У торца вертикально расположенного длинного соленоида на тонком немагнитном листе лежит соосно с соленоидом круглое тонкое кольцо из сверхпроводника (см. рисунок).  В начальном состоянии сила тока $I_{c}$ в витках соленоида и сила тока $I$ в кольце равны нулю. При протекании по виткам соленоида тока вблизи торца возникает неоднородное магнитное поле. Вертикальную $B_{z}$ и радиальную $B_{r}$ составляющие вектора магнитной индукции $\vec{B}$ в некоторой ближней области можно приближённо задать с помощью соотношений $$ B_{z}=B_{0}(1-\alpha z), \quad B_{r}=B_{0} \beta r $$ где $\alpha$ и $\beta$ - некоторые константы, а $B_{0}$ определяется силой тока в соленоиде. По виткам соленоида начинают пропускать ток силой $I_{c}$, постепенно увеличивая его значение. Определите:
Критическое значение силы тока $I_{0}$ в соленоиде, при котором кольцо начинает подниматься над опорой.
Положение (высоту) кольца над опорой при $I_{c}=2 I_{0}$.
Частоту колебаний сверхпроводящего кольца при $I_{c}=2 I_{0}$ (если кольцо сместить из положения равновесия на малое расстояние $\Delta z$, не нарушая осевую симметрию). Данные для числовых расчётов: $\alpha=36~м^{-1}$, $\beta=18~м^{-1}$, масса кольца $m=100~мг$, коэффициент самоиндукции кольца $L=1.8 \cdot 10^{-8}~Гн$, площадь кольца $S=1~см^{2}$, магнитная постоянная $\mu_{0}=1.257 \cdot 10^{-6}~Гн/м$, плотность намотки соленоида $n=10^{3}$ витков на метр.
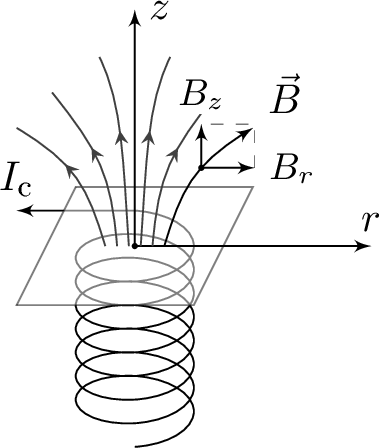
Критическое значение силы тока $I_{0}$ в соленоиде, при котором кольцо начинает подниматься над опорой.
Решение: Магнитное поле $B_{0}$ (при $z=0$) у торца длинного соленоида равно половине значения поля магнитной индукции внутри соленоида вдали от торцов: $$ B_{0}=\frac{1}{2} \mu_{0} I_{\mathrm{c}} n. $$ Пусть кольцо расположено на некотором расстоянии $z$ от торца. Результирующий магнитный поток $\Phi=B_{z} S+L I=B_{0}(1-\alpha z) S+L I$, где $I$ - сила тока в кольце. Сверхпроводящее кольцо сохраняет магнитный поток. Из начальных условий $\Phi=0$. Следовательно, $$ I(z)=-\frac{B_{0}(1-\alpha z) S}{L}. $$ Знак «ー» указывает на то, что ток в кольце протекает в направлении, противоположном току в витках соленоида. Следовательно, кольцо будет отталкиваться от соленоида. Сила Ампера, действующая на кольцо, направлена вверх: $$ F_{z}=F_{A}-m g=|I(z)| B_{r} 2 \pi r_{0}-m g=\frac{B_{0}^{2}(1-\alpha z) S^{2}}{L} 2 \beta-m g. $$ Условие равновесия кольца $F_{z}=0$, то есть $$ B_{0}^{2}(1-\alpha z)=\frac{m g L}{2 \beta S^{2}}, \quad \text { или } \quad\left(\frac{1}{2} \mu_{0} I_{c} n\right)^{2}(1-\alpha z)=\frac{m g L}{2 \beta S^{2}}. $$ При $z=0$ критическое значение $B_{0}^{2}=\frac{m g L}{2 \beta S^{2}}$ и, следовательно, $$ I_{с}=I_{0}=\sqrt{\frac{m g L}{2 \beta}} \frac{2}{S \mu_{0} n}=11.1~А. $$ При таком токе кольцо начинает подниматься над опорой.
Ответ: $$ I_{0}=\sqrt{\frac{m g L}{2 \beta}} \frac{2}{S \mu_{0} n}=11.1~А $$

Положение (высоту) кольца над опорой при $I_{c}=2 I_{0}$.
Решение: При $I_{с}>I_{0}$ кольцо висит над опорой (левитирует) на некотором расстоянии $z=z_{0}$ (без нарушения осевой симметрии). В этом случае $$ \left(1-\alpha z_{0}\right)=\left(\frac{I_{0}}{I_{\mathrm{c}}}\right)^{2}, $$ откуда $$ z_{0}=\frac{1}{\alpha}\left(1-\left(\frac{I_{0}}{I_{\mathrm{c}}}\right)^{2}\right). $$ При условии $I_{с}=2 I_{0}$ расстояние $$ z_{0}=\frac{3}{4 \alpha}=2.08~см. $$
Ответ: $$ z_{0}=\frac{3}{4 \alpha}=2.08~см $$

Частоту колебаний сверхпроводящего кольца при $I_{c}=2 I_{0}$ (если кольцо сместить из положения равновесия на малое расстояние $\Delta z$, не нарушая осевую симметрию).
Решение: В этом случае $I_{с}=2 I_{0}=\mathrm{const}$, а магнитная индукция $B_{0}=\mu_{0} I_{0} n$. При малом смещении $\Delta z$ кольца из положения равновесия $$ F_{z}=\frac{B_{0}^{2}\left(1-\alpha z_{0}\right) S^{2}}{L} 2 \beta-\frac{B_{0}^{2} \alpha \Delta z S^{2}}{L} 2 \beta-m g=-\frac{2 \alpha \beta B_{0}^{2} S^{2}}{L} \Delta z. $$ Таким образом, на кольцо действует квазиупругая сила, коэффициент жёсткости которой равен $$ k=\frac{2 \alpha \beta B_{0}^{2} S^{2}}{L}=\frac{2 \alpha \beta\left(\mu_{0} I_{0} n\right)^{2} S^{2}}{L}=0.14~Н/м. $$ Частота колебаний кольца около положения равновесия равна $$ f=\frac{1}{2 \pi} \sqrt{\frac{k}{m}}=6.0~Гц. $$
Ответ: Частота колебаний кольца около положения равновесия равна $$ f=\frac{1}{2 \pi} \sqrt{\frac{k}{m}}=6.0~Гц. $$
Темы:
T, Электричество, Частота колебаний, Колебания, Всероссийские, Сверхпроводник, Неоднородное магнитное поле, Катушка